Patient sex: M
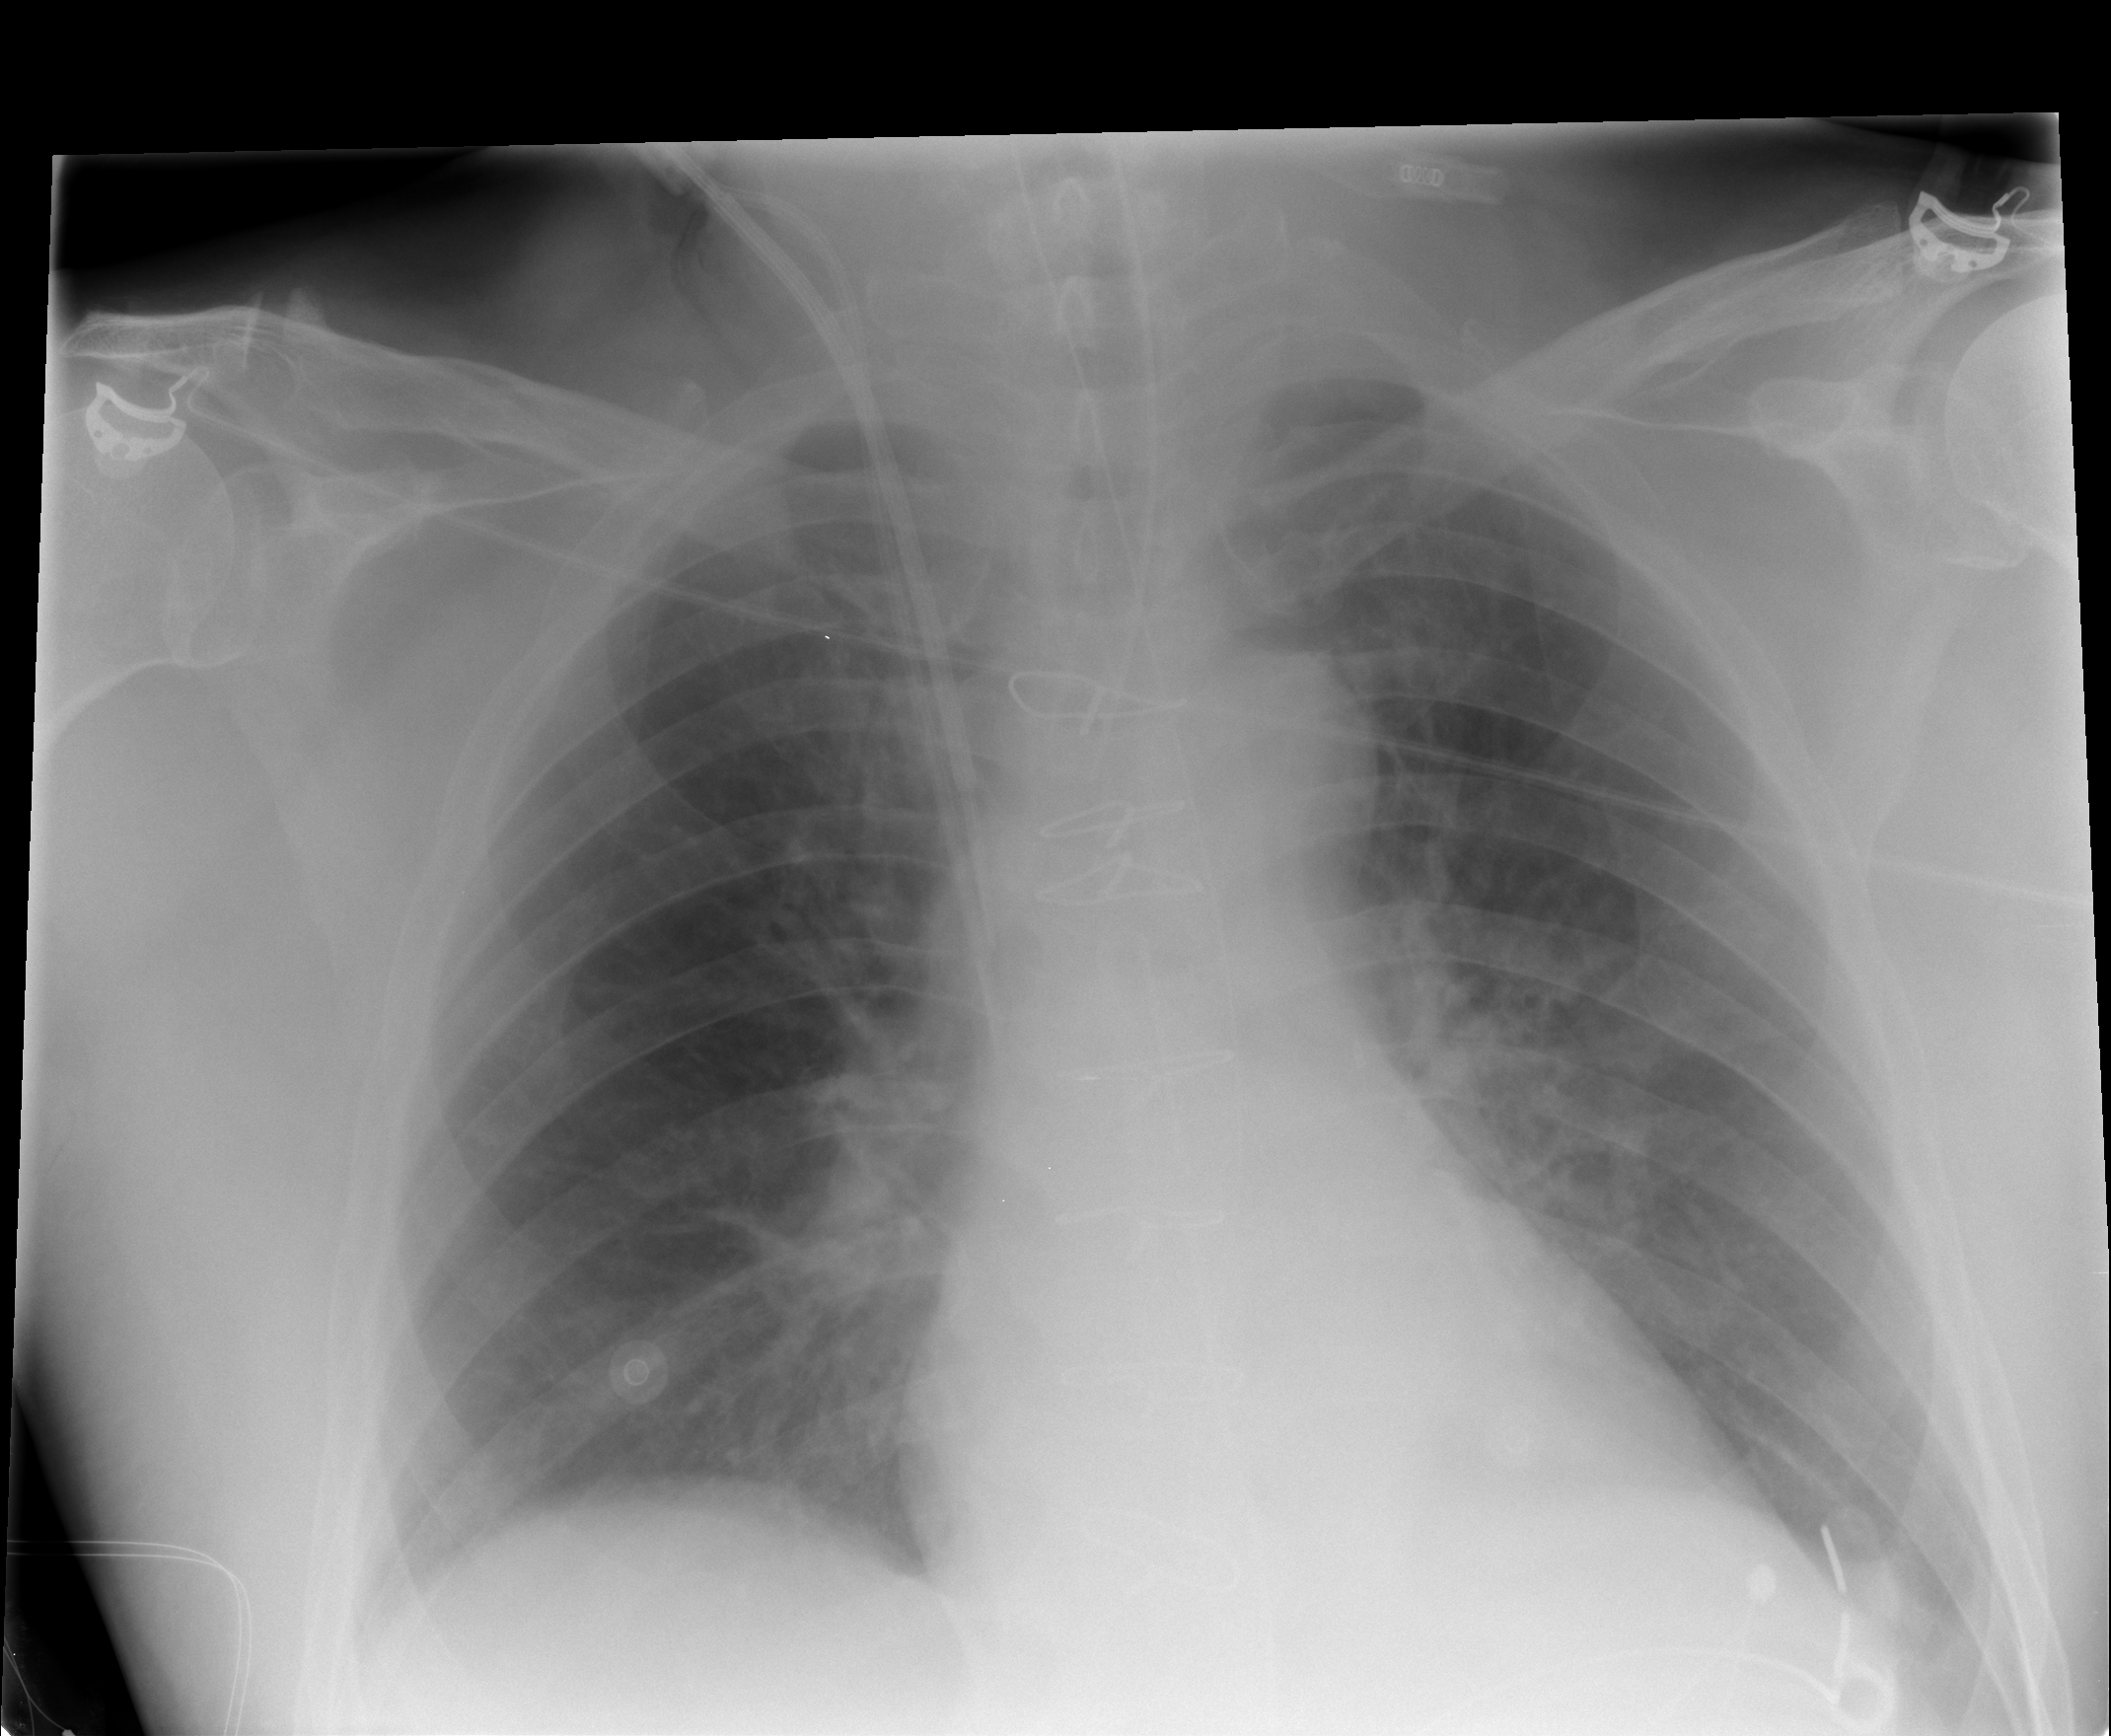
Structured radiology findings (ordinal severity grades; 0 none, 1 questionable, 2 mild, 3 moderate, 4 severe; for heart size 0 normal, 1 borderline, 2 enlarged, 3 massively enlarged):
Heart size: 0
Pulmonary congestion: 2
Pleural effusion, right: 1
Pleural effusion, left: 1
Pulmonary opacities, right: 0
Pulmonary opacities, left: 0
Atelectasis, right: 2
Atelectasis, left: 2